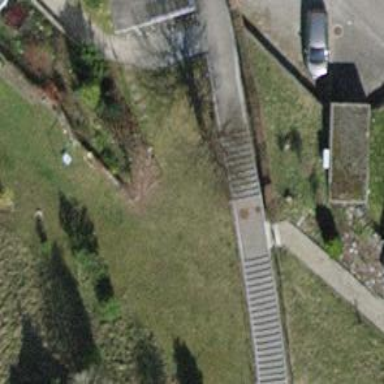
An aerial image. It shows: Steps made of asphalt.